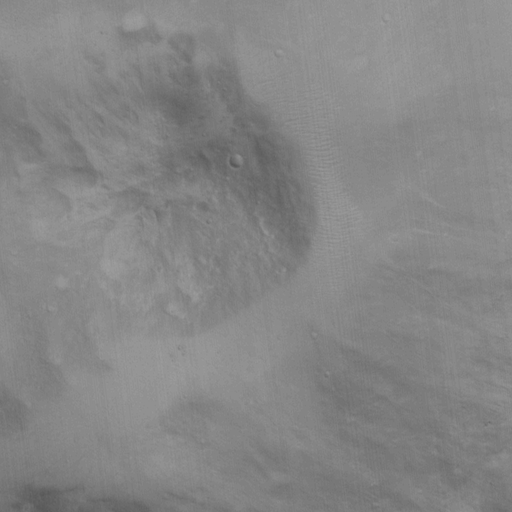
Classes present: Background